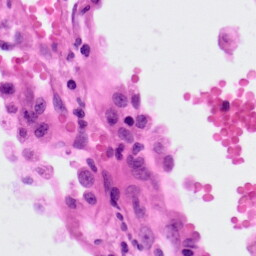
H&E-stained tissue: Lung